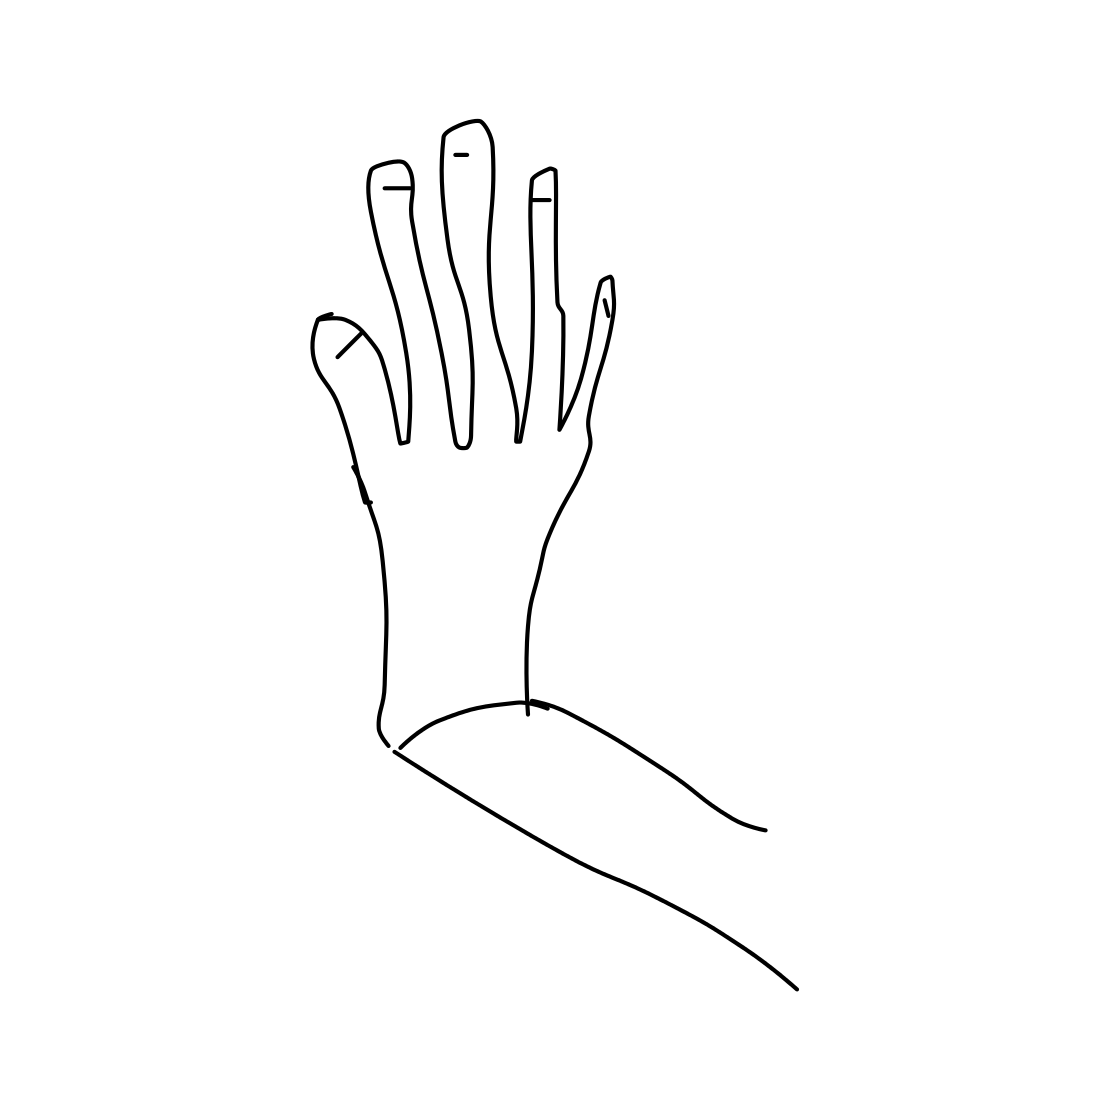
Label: hand